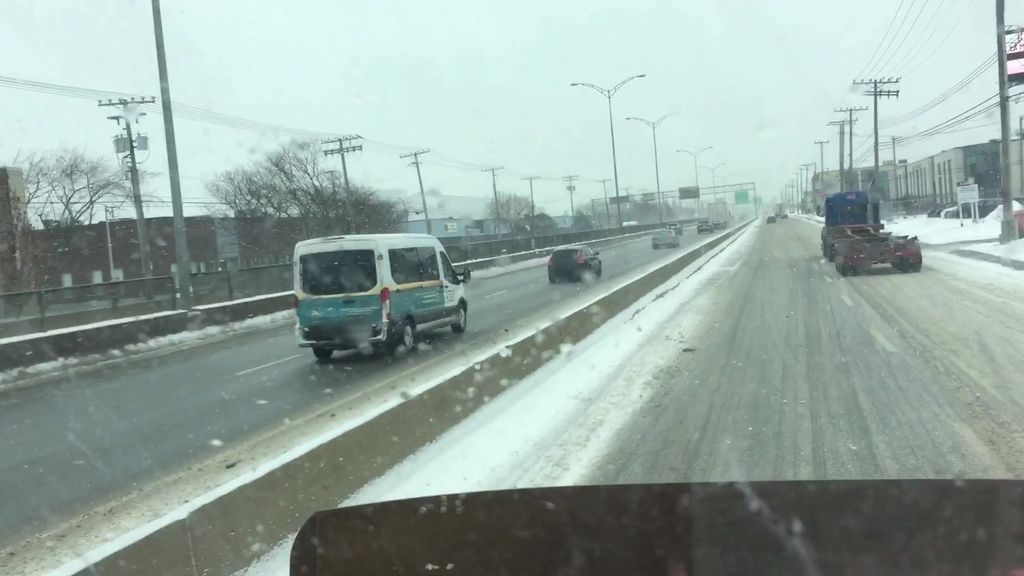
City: montreal